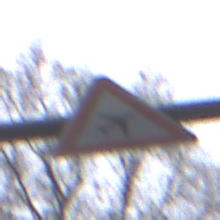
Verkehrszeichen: FlugbetriebLinks
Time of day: MorningAfternoon
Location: Outdoor (Nature)
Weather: Overcast
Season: Autumn
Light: Natural